В экспериментах по обнаружению нейтрино используют легкоплавкий металл галлий $(t_{пл}=29.8~{}^{\circ} \mathrm{C})$. Прямоугольная теплоизолированная кювета шириной $d$, открытая сверху, до высоты $H$ заполнена галлием, нагретым до температуры кипения. К противоположным стенкам $A$ и $B$, изготовленным из хорошо проводящего материала, подведено внешнее электрическое напряжение. Через расплав галлия начинают пропускать постоянный ток $I$ (см. рисунок).
Через какое время весь галлий выкипит? Удельную теплоту парообразования $\lambda$, плотность $\rho$ и удельное сопротивление $\sigma$ считать известными.
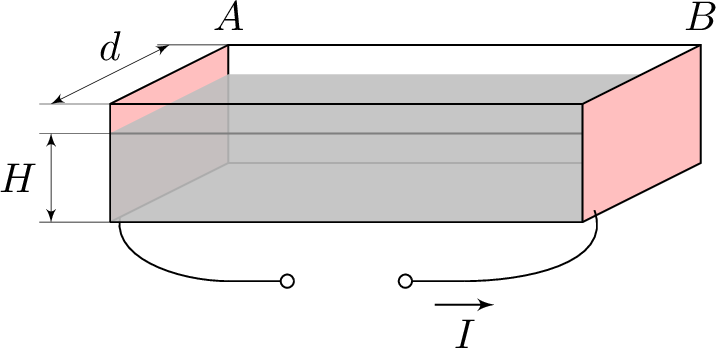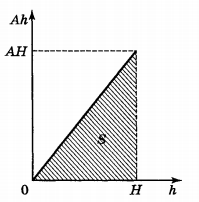
Решение: Обозначим длину кюветы через $L$, а высоту поверхности галлия в некоторый момент времени $t$ через $h$. Его сопротивление $R=\sigma \frac{L}{d h}$, а выделяющаяся в этот момент мощность $P=I^{2} R=$ $=I^{2} \sigma \frac{L}{d h}$.Пусть за малое время $\Delta t$ испарилась масса галлия $\Delta m=p L d \Delta h$, где $\Delta h$ — изменение высоты галлия. Тогда$$\Delta t=\frac{\lambda \Delta m}{P}=\frac{\lambda \rho d^{2}}{I^{2} \sigma} h \Delta h=A h \Delta h,$$где $A=\frac{\lambda \rho d^{2}}{I^{2} \sigma}$ — постоянный множитель.В начальный момент $h=H$, а в конечный $h=0$. Искомое время испарения численно равно площади под графиком $\frac{\lambda \rho d^{2}}{I^{2} \sigma} h$ от $h$ (см. рисунок):$$t=\frac{\lambda \rho d^{2}}{I^{2} \sigma} \frac{H^{2}}{2}.$$
Ответ: $$ t=\frac{\lambda \rho d^{2}}{I^{2} \sigma} \frac{H^{2}}{2}. $$
Темы:
T, Всероссийские, Закон Ома в дифференциальной форме, Мощность, Проводящая среда